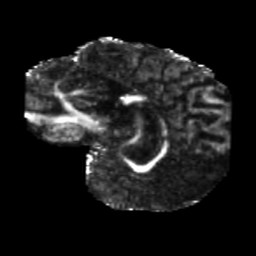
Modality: FA
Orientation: sagittal
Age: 49
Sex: male
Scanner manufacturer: siemens
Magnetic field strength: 3 T
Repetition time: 5.25 s
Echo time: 0.08 s